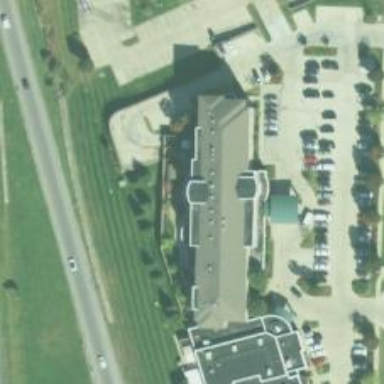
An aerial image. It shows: Hotel building.